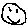
Label: smiley face